Interaction volume radius: 10 \u00c5
Interaction volume height: 30 \u00c5
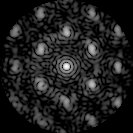
Disorder parameter: 0.4412